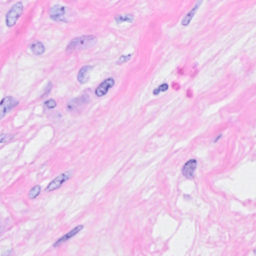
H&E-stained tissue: Breast